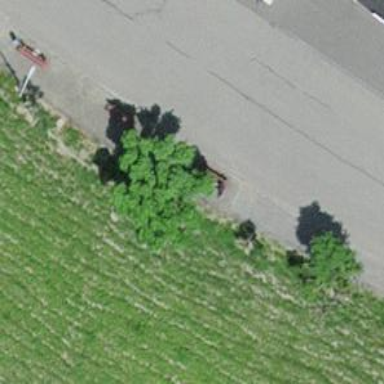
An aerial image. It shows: Red bench.